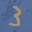
Label: 3